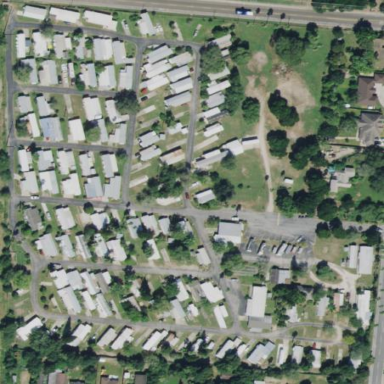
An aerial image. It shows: Caravan site for tourism.